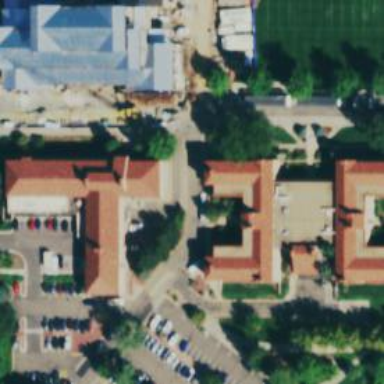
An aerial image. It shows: Dormitory with roof made of roof tiles.